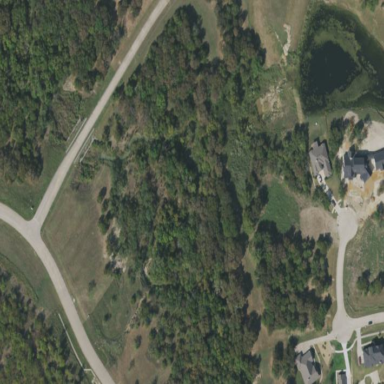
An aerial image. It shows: Grassy plot in zoning area.